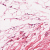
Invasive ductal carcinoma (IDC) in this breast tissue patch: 0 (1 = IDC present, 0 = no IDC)